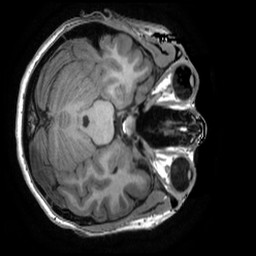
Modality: T1w
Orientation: axial
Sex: female
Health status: healthy
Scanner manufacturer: ge